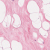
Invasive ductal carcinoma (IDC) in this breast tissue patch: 0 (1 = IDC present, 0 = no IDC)